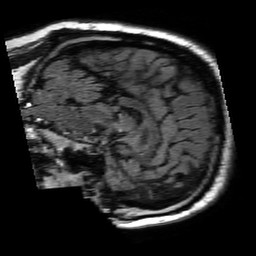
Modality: FLAIR
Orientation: sagittal
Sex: male
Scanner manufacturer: philips
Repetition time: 11 s
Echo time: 0.125 s